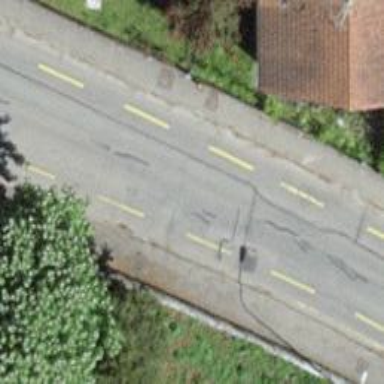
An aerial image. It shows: Tertiary road with lanes designated for cycling on both sides.